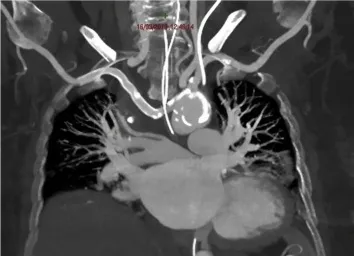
CT scan showing correct positioning of the endovascular stent graft.
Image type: radiology (ct)